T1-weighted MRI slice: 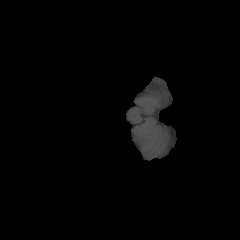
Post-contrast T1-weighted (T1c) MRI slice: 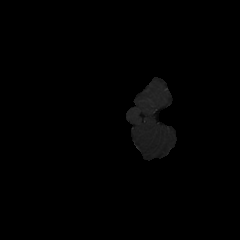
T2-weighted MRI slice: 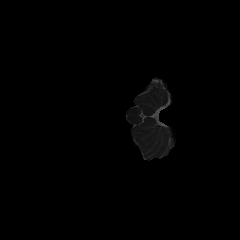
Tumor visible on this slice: no